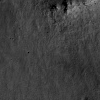
Atmospheric dust classification: not_dusty